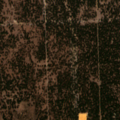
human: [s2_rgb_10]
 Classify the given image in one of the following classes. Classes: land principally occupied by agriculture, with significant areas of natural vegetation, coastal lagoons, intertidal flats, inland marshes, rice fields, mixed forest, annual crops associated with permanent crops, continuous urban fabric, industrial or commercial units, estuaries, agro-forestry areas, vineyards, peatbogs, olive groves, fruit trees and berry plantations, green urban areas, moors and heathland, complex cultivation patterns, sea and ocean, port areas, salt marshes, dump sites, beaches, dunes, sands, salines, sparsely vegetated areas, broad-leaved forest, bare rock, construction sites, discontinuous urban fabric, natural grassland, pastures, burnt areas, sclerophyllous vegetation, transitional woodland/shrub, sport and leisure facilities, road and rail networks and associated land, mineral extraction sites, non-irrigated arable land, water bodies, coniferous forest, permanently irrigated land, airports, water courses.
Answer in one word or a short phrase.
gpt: broad-leaved forest